Question: I need to do the actionbar like the below image, I have marked the shadow area

Here can see the small shadow so how can I add this shadow to the action bar?
Thanks in advance.
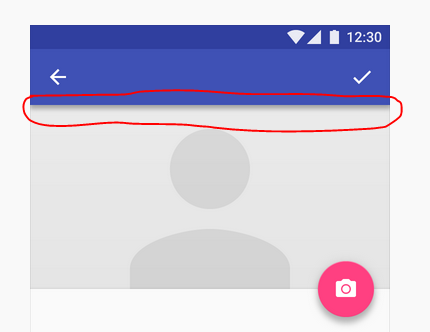
Answer: If your using Android 5.0 or support library, you should use setElevation
'''
getSupportActionBar().setElevation(2);
'''
If you still using ActionBarSherlock, you should change your theme style like this:
'''
<style name="MyAppTheme" parent="android:Theme.Holo.Light">
<item name="android:windowContentOverlay">ANY_NUMBER</item>
</style>
'''